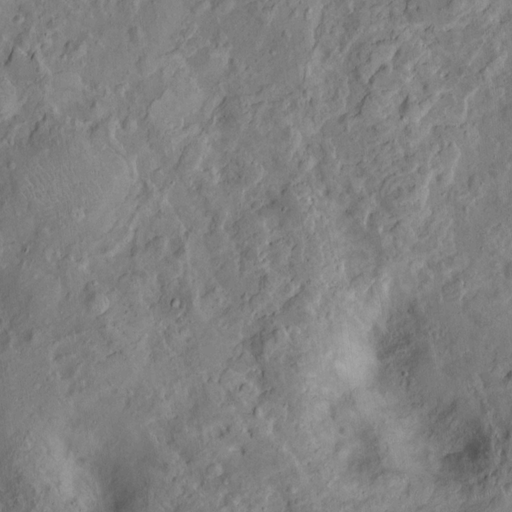
Classes present: Background, Cone